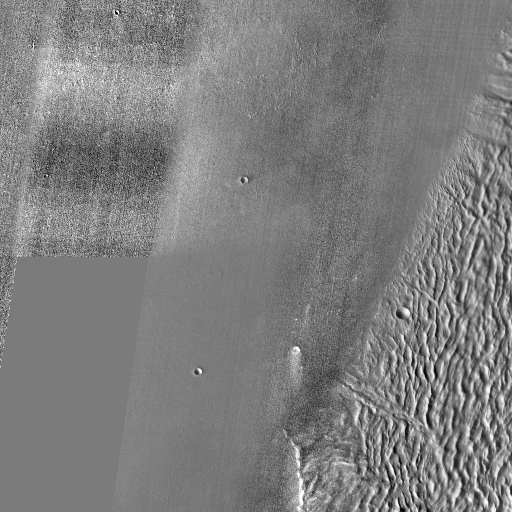
Crater classes present: Background, Other